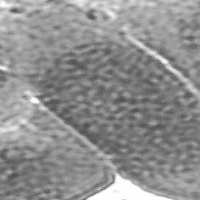
Label: prophase